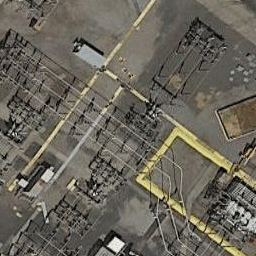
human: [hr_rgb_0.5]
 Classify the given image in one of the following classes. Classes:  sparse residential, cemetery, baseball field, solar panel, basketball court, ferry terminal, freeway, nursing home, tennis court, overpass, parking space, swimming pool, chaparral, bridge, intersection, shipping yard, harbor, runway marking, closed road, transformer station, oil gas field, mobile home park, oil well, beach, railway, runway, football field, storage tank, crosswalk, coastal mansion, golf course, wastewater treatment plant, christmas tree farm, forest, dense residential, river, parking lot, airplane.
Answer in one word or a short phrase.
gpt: transformer station